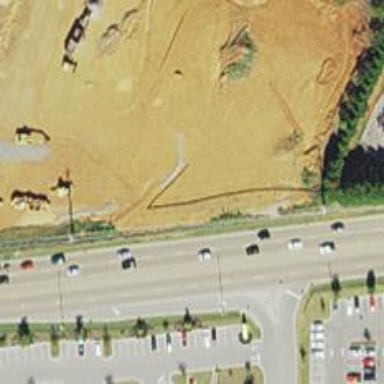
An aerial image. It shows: Fitness centre on leisure land.